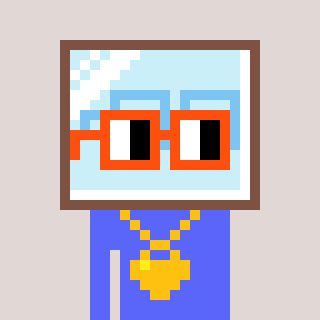
a pixel art character with square orange glasses, a mirror-shaped head and a purple-colored body on a warm background